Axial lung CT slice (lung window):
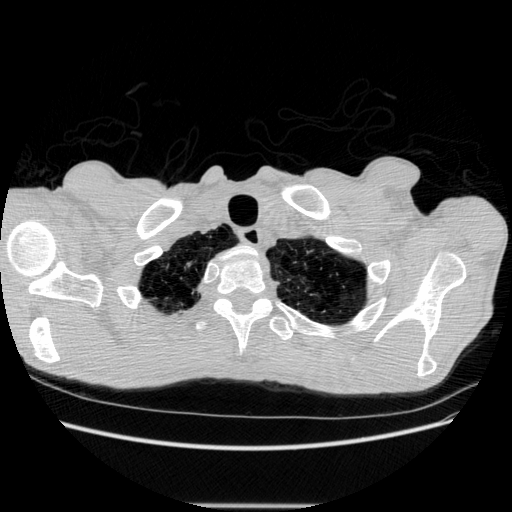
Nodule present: no